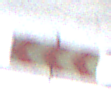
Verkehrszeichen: RichtungstafelnInKurvenGrossRechts
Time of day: NotSpecified
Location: Indoor (Special)
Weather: NotSpecified
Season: NotSpecified
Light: Artificial